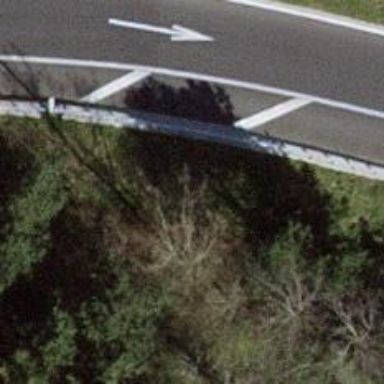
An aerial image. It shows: Guard rail as barrier.